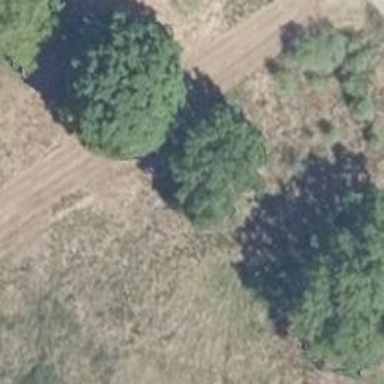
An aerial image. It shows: Deciduous broadleaved tree.